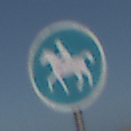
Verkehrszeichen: Reitweg
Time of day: MorningAfternoon
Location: Outdoor (Nature)
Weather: Clear
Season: NotSpecified
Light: Natural